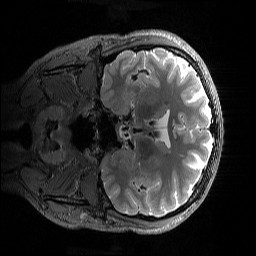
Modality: T2w
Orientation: coronal
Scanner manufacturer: siemens
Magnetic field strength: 3 T
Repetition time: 3.2 s
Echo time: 0.565 s